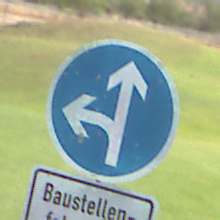
Verkehrszeichen: VorgeschriebeneFahrtrichtungGeradeausOderLinks
Zusatzzeichen unten: SonstigeFahrzeugePersonengruppenFrei1
Umgebung: Outdoor, Nature
Tageszeit: MorningAfternoon
Wetter: PartlyCloudy
Licht: Natural
Jahreszeit: NotSpecified
Kontrast: HighContrast